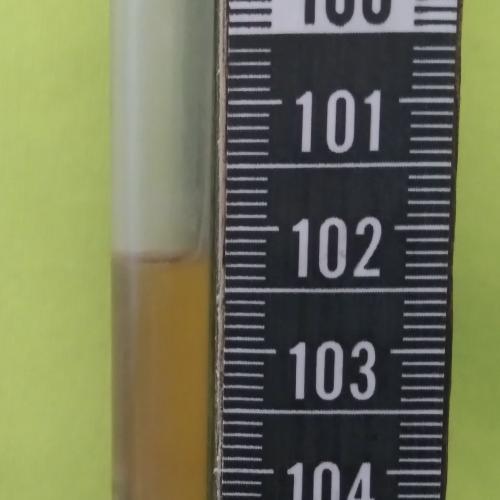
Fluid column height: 102.3 cm